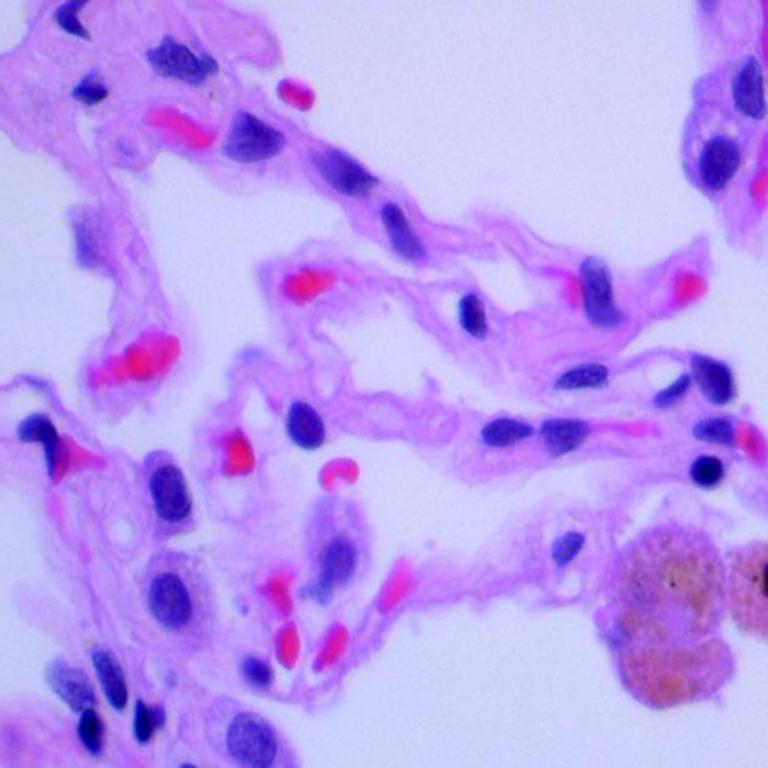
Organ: lung
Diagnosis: benign